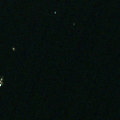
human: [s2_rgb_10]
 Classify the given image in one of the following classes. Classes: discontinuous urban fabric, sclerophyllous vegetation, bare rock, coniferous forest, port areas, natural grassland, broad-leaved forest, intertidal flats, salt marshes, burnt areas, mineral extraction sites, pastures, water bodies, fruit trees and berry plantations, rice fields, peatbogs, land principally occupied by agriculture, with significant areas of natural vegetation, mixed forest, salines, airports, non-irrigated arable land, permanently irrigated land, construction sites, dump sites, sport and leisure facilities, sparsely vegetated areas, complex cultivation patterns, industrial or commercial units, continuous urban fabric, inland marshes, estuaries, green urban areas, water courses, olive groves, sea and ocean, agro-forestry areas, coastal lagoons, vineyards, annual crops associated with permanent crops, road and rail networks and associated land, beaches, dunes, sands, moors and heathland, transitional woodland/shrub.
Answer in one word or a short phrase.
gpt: sea and ocean